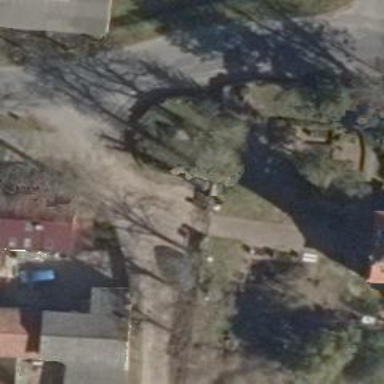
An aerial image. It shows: Driveway with sandy surface.